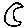
Label: moon